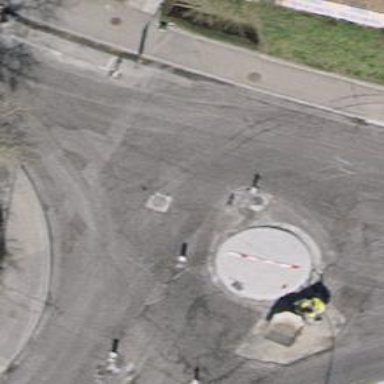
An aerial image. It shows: Unclassified asphalt road with trolley wire running through it. The road forms roundabout at junction.